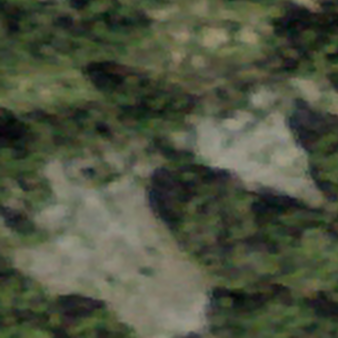
Label: other